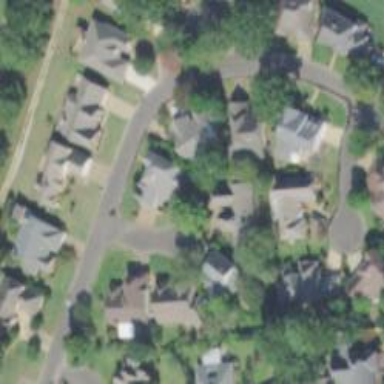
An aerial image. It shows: Driveway.